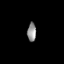
Tissue: prostate
Cell type: T cells
Senescence score: 0.3321
Nuclear area (px): 160
Mean DAPI intensity: 145.794